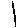
Label: line